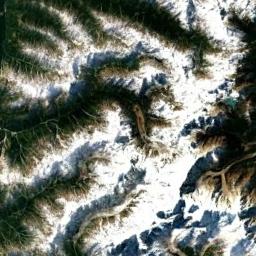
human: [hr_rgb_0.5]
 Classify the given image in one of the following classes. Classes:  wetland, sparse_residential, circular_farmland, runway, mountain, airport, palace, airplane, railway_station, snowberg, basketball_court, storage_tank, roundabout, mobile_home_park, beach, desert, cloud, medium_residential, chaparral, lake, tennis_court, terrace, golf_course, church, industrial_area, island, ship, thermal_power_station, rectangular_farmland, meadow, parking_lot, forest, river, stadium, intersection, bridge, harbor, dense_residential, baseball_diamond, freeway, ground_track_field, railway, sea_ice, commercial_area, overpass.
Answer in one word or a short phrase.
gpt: snowberg